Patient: sex M, age 53
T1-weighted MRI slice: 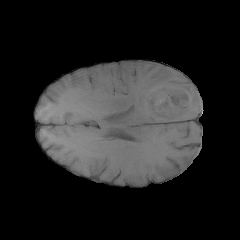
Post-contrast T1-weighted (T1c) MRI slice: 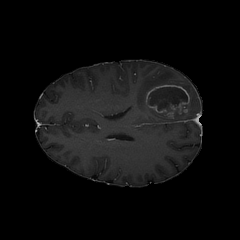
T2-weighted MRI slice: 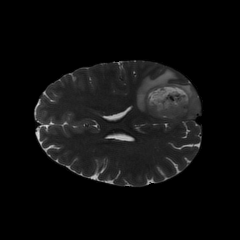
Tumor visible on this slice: yes
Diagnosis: Glioblastoma, IDH-wildtype
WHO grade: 4